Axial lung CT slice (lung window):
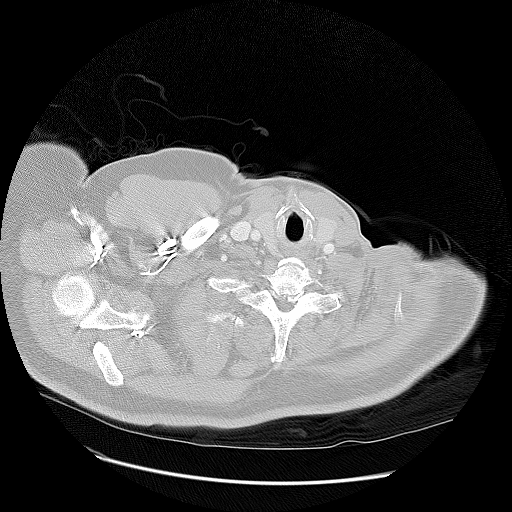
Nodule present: no